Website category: jobs
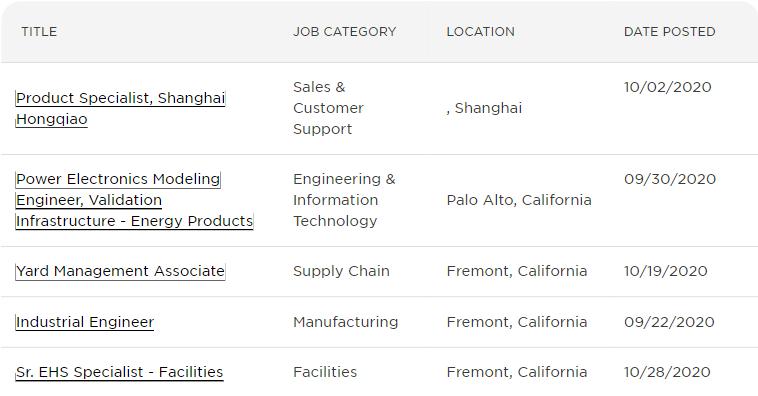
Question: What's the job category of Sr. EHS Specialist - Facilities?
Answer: Facilities

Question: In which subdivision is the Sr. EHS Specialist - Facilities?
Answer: Facilities

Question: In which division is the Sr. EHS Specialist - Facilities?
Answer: Facilities

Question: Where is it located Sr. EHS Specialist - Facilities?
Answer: Facilities

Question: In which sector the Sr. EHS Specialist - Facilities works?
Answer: Facilities

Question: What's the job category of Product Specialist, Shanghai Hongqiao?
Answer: Sales & Customer Support

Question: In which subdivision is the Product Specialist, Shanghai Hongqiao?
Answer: Sales & Customer Support

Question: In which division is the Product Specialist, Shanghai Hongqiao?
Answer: Sales & Customer Support

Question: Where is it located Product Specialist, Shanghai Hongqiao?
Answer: Sales & Customer Support

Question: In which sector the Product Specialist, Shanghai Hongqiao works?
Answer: Sales & Customer Support

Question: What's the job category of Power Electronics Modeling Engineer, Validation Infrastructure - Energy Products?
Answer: Engineering & Information Technology

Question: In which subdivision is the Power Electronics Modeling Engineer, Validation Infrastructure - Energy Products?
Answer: Engineering & Information Technology

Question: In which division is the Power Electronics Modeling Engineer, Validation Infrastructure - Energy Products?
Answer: Engineering & Information Technology

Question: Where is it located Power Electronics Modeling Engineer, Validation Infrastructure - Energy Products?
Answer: Engineering & Information Technology

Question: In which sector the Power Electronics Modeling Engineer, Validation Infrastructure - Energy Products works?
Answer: Engineering & Information Technology

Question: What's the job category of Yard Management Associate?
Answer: Supply Chain

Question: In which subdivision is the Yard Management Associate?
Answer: Supply Chain

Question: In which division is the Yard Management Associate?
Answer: Supply Chain

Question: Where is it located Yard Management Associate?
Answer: Supply Chain

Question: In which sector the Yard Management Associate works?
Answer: Supply Chain

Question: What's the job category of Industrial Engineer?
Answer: Manufacturing

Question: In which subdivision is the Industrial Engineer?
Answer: Manufacturing

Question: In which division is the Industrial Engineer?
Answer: Manufacturing

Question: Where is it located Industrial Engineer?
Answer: Manufacturing

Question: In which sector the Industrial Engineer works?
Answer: Manufacturing

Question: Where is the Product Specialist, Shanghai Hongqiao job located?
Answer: , Shanghai

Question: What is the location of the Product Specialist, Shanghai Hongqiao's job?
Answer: , Shanghai

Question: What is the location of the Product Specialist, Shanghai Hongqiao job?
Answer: , Shanghai

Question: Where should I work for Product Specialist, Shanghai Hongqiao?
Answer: , Shanghai

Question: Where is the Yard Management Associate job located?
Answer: Fremont, California

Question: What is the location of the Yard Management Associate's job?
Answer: Fremont, California

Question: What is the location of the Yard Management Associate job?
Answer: Fremont, California

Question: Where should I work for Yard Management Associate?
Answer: Fremont, California

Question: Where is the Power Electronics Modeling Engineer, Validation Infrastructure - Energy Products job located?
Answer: Palo Alto, California

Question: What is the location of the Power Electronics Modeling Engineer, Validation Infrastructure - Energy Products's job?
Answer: Palo Alto, California

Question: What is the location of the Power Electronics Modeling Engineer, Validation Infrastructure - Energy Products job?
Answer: Palo Alto, California

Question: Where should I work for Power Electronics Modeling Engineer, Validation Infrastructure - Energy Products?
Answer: Palo Alto, California

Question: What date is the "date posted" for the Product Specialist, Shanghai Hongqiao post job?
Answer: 10/02/2020

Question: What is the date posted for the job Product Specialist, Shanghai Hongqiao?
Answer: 10/02/2020

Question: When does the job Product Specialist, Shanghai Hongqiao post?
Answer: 10/02/2020

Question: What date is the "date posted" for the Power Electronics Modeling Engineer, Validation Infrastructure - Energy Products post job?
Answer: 09/30/2020

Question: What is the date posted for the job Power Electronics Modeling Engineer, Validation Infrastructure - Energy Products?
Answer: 09/30/2020

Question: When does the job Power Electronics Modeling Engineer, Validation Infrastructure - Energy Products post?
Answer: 09/30/2020

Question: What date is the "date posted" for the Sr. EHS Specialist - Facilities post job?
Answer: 10/28/2020

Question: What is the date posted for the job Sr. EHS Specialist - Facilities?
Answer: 10/28/2020

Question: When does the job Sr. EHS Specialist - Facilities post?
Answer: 10/28/2020

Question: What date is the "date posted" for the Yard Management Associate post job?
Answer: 10/19/2020

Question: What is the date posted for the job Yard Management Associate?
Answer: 10/19/2020

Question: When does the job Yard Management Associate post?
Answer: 10/19/2020

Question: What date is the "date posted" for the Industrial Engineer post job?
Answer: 09/22/2020

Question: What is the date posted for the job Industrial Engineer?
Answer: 09/22/2020

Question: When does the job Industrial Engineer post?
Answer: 09/22/2020

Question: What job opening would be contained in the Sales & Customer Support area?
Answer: Product Specialist, Shanghai Hongqiao

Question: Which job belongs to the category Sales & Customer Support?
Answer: Product Specialist, Shanghai Hongqiao

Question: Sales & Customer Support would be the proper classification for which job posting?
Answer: Product Specialist, Shanghai Hongqiao

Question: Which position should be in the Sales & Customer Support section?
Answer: Product Specialist, Shanghai Hongqiao

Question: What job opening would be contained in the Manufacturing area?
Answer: Industrial Engineer

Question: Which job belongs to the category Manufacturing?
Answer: Industrial Engineer

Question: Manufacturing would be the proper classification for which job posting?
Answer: Industrial Engineer

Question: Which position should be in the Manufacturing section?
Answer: Industrial Engineer

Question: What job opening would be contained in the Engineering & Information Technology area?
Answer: Power Electronics Modeling Engineer, Validation Infrastructure - Energy Products

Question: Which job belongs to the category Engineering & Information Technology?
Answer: Power Electronics Modeling Engineer, Validation Infrastructure - Energy Products

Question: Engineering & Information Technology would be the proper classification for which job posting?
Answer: Power Electronics Modeling Engineer, Validation Infrastructure - Energy Products

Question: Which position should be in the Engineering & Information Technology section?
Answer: Power Electronics Modeling Engineer, Validation Infrastructure - Energy Products